Field crop: tomato
Growth stage: 1
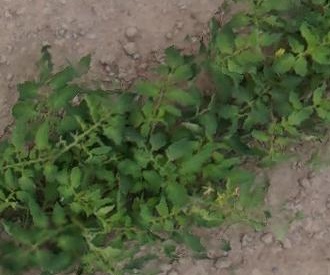
Species: tomato